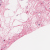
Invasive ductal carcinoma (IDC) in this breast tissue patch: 0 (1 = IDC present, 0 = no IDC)